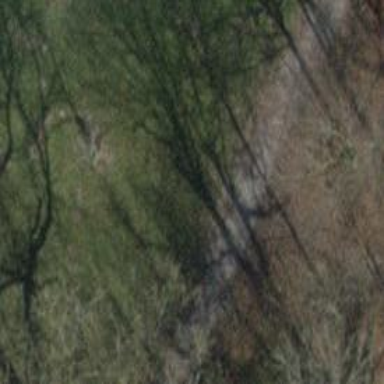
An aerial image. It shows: Dirt path.